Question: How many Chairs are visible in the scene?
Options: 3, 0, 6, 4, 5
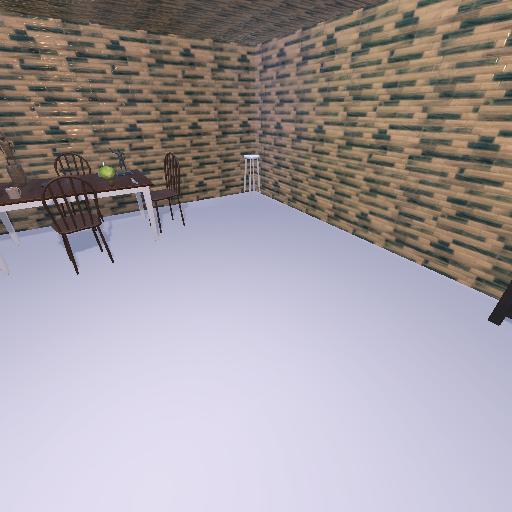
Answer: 3